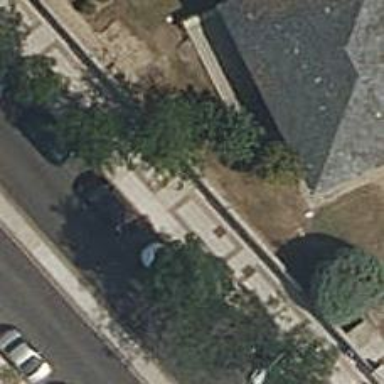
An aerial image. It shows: Sidewalk along the footway.